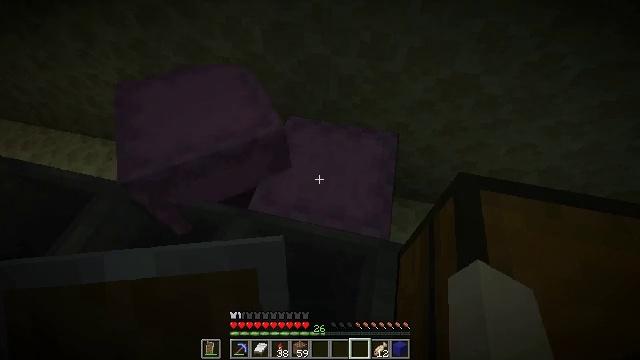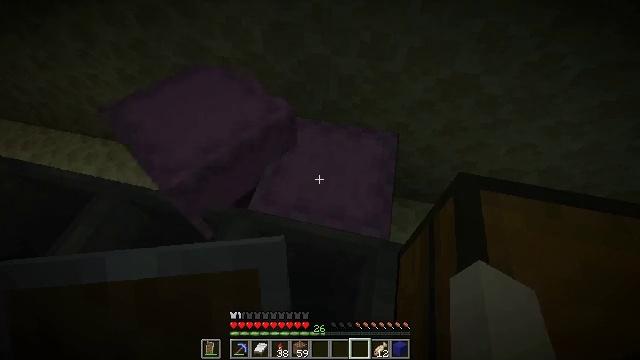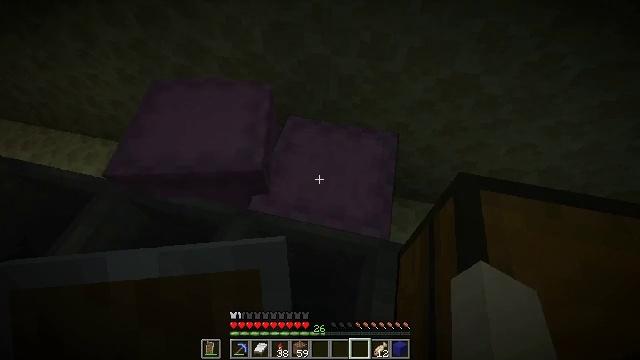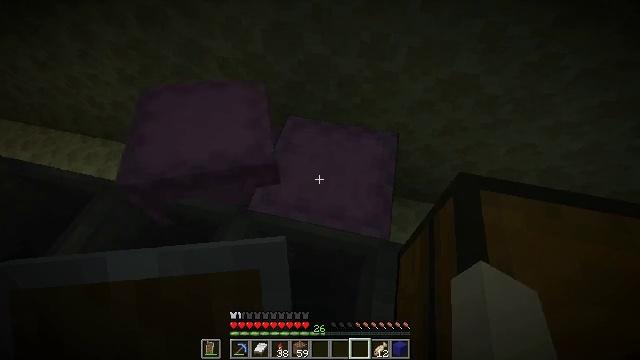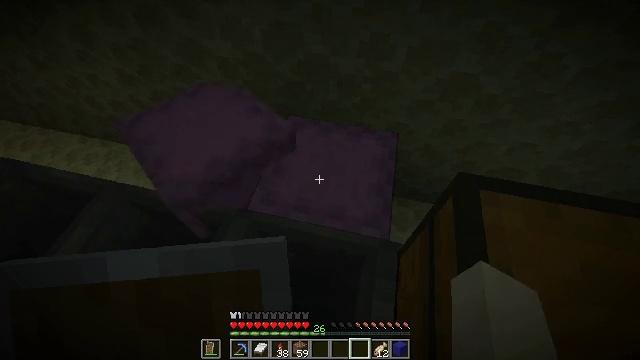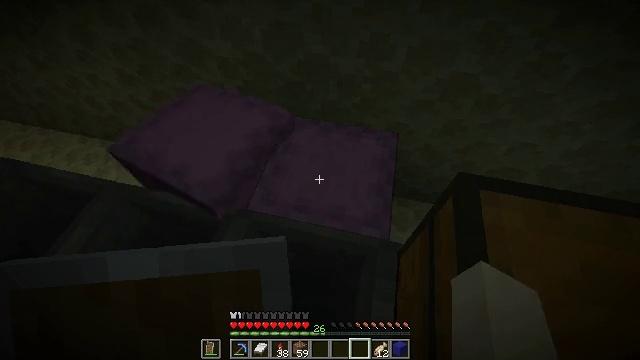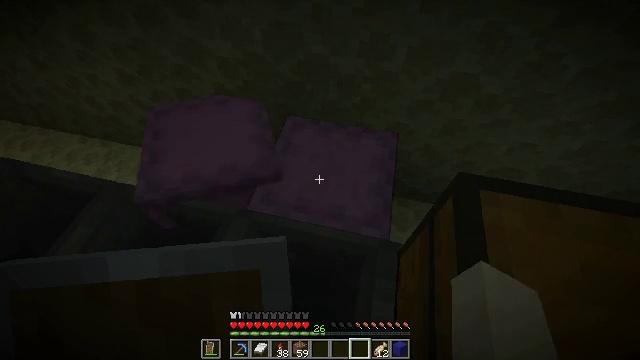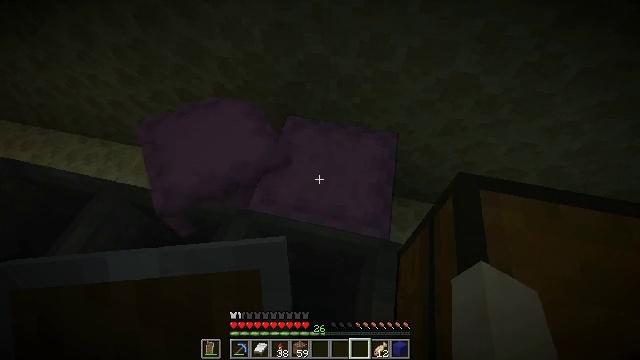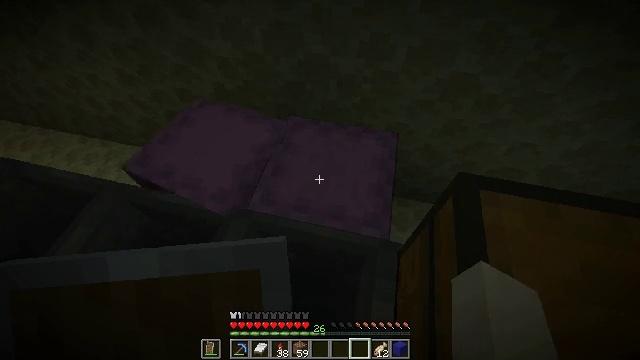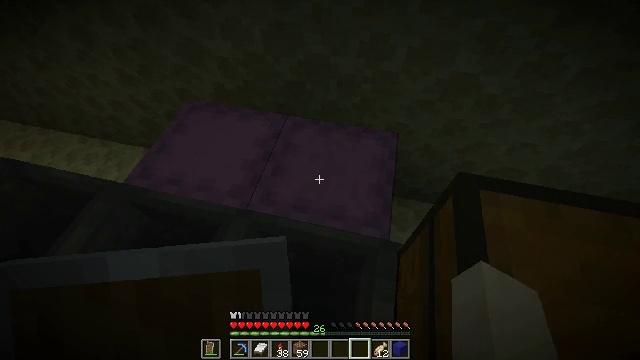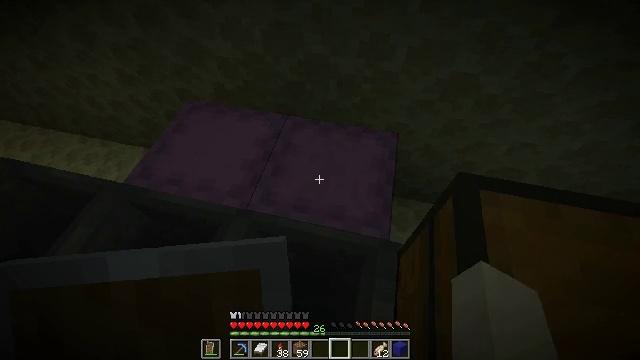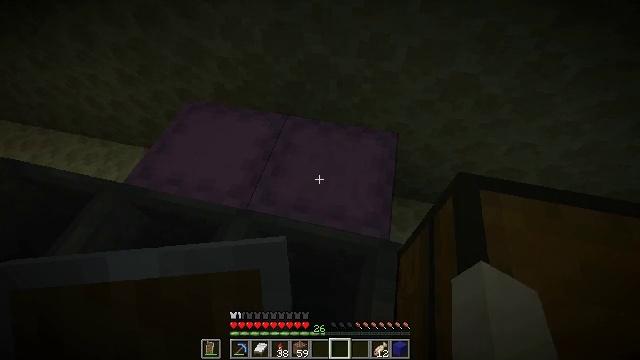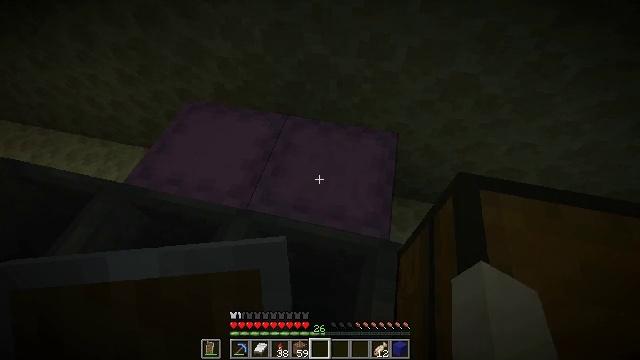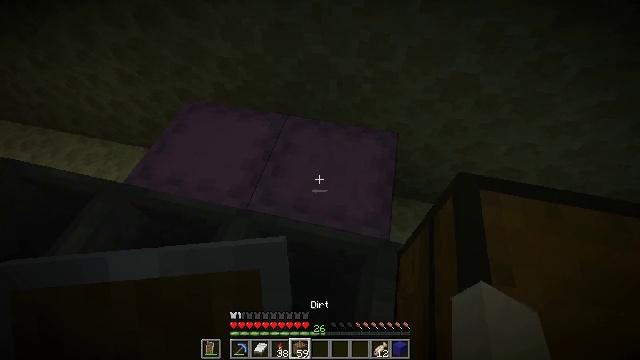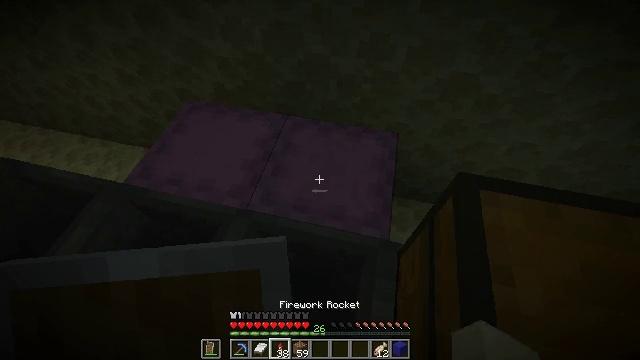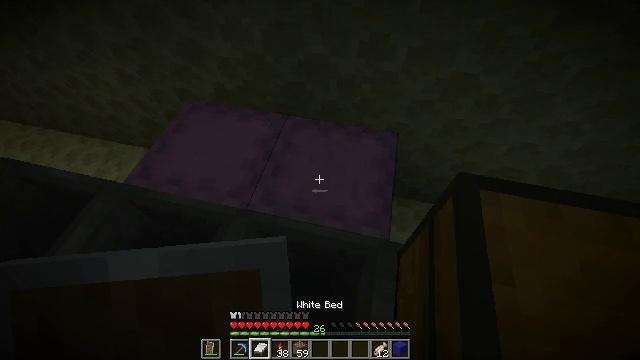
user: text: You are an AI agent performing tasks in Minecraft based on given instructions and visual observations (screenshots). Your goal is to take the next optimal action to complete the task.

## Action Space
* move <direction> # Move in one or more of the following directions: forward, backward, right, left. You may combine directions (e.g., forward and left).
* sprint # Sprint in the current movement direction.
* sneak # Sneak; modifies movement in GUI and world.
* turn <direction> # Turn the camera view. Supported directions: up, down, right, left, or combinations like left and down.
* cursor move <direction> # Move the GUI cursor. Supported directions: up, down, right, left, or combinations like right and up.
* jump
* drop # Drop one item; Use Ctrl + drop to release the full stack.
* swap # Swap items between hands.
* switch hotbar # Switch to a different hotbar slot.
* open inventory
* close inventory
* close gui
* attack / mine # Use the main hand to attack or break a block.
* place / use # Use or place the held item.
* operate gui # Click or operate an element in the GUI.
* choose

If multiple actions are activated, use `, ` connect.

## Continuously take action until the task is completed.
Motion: motion action
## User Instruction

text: Gather the shulker box for storage.
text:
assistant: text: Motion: no_op
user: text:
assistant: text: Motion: no_op
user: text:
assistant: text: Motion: no_op
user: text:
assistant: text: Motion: no_op
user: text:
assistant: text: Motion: no_op
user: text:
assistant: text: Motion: no_op
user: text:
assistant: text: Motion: no_op
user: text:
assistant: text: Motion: no_op
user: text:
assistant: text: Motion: no_op
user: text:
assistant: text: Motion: no_op
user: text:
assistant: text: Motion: no_op
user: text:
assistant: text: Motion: no_op
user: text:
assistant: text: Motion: no_op
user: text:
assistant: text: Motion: no_op
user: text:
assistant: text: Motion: no_op
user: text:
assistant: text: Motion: no_op
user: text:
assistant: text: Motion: no_op
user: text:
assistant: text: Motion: no_op
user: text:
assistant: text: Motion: no_op
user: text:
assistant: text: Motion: no_op
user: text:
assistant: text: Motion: no_op
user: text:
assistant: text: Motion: no_op
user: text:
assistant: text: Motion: no_op
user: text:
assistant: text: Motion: no_op
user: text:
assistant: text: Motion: no_op
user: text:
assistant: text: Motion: attack / mine
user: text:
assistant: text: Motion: attack / mine
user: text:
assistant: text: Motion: attack / mine
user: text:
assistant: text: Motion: attack / mine
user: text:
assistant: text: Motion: attack / mine